Field crop: tomato
Growth stage: 1
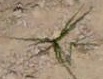
Species: cyperus